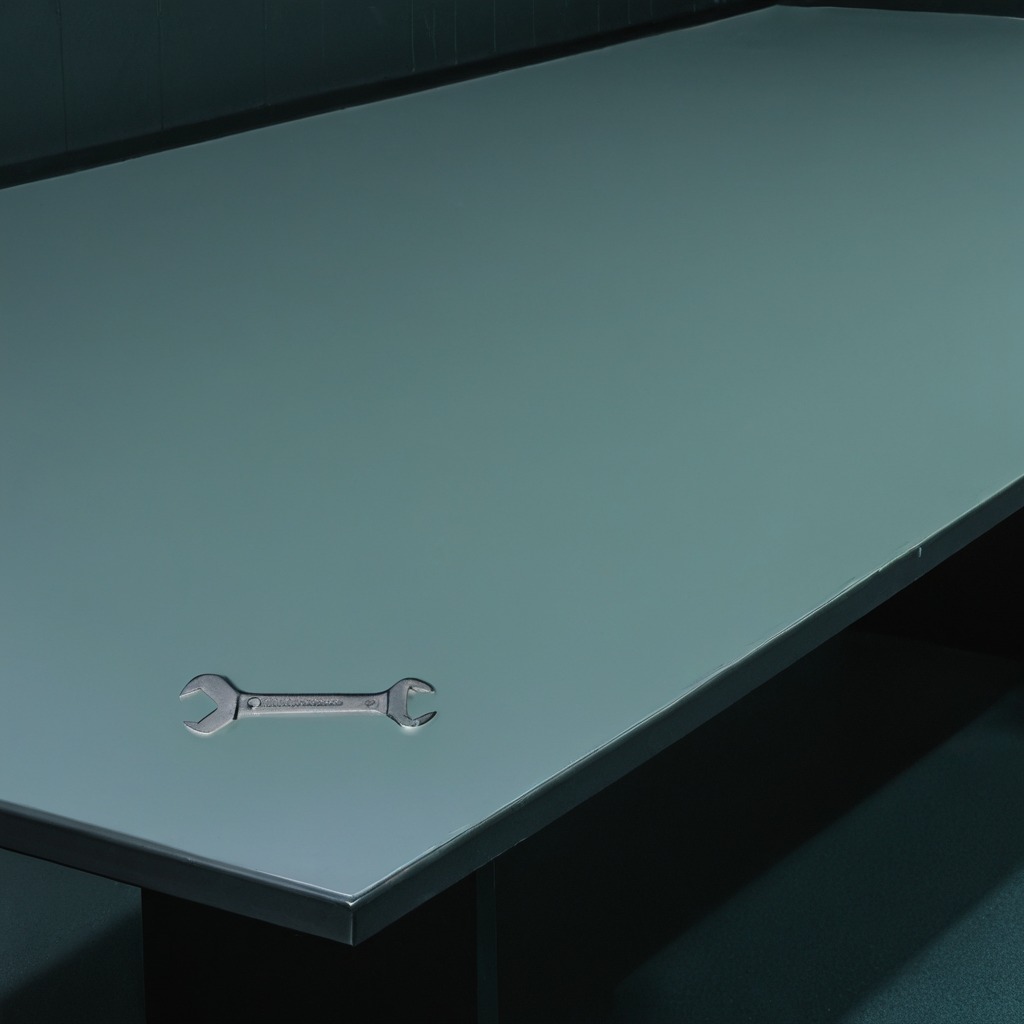
An wrench is lying on the table.